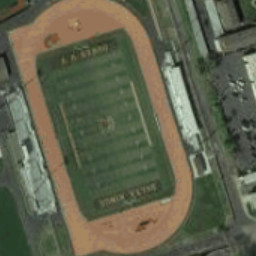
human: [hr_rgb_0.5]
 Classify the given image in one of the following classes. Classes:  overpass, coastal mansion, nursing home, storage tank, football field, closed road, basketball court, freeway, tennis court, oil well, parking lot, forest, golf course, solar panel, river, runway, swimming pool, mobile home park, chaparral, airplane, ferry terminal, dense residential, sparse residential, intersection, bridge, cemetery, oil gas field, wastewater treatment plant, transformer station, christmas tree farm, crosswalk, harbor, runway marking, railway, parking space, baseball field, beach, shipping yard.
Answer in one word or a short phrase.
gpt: football field